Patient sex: M
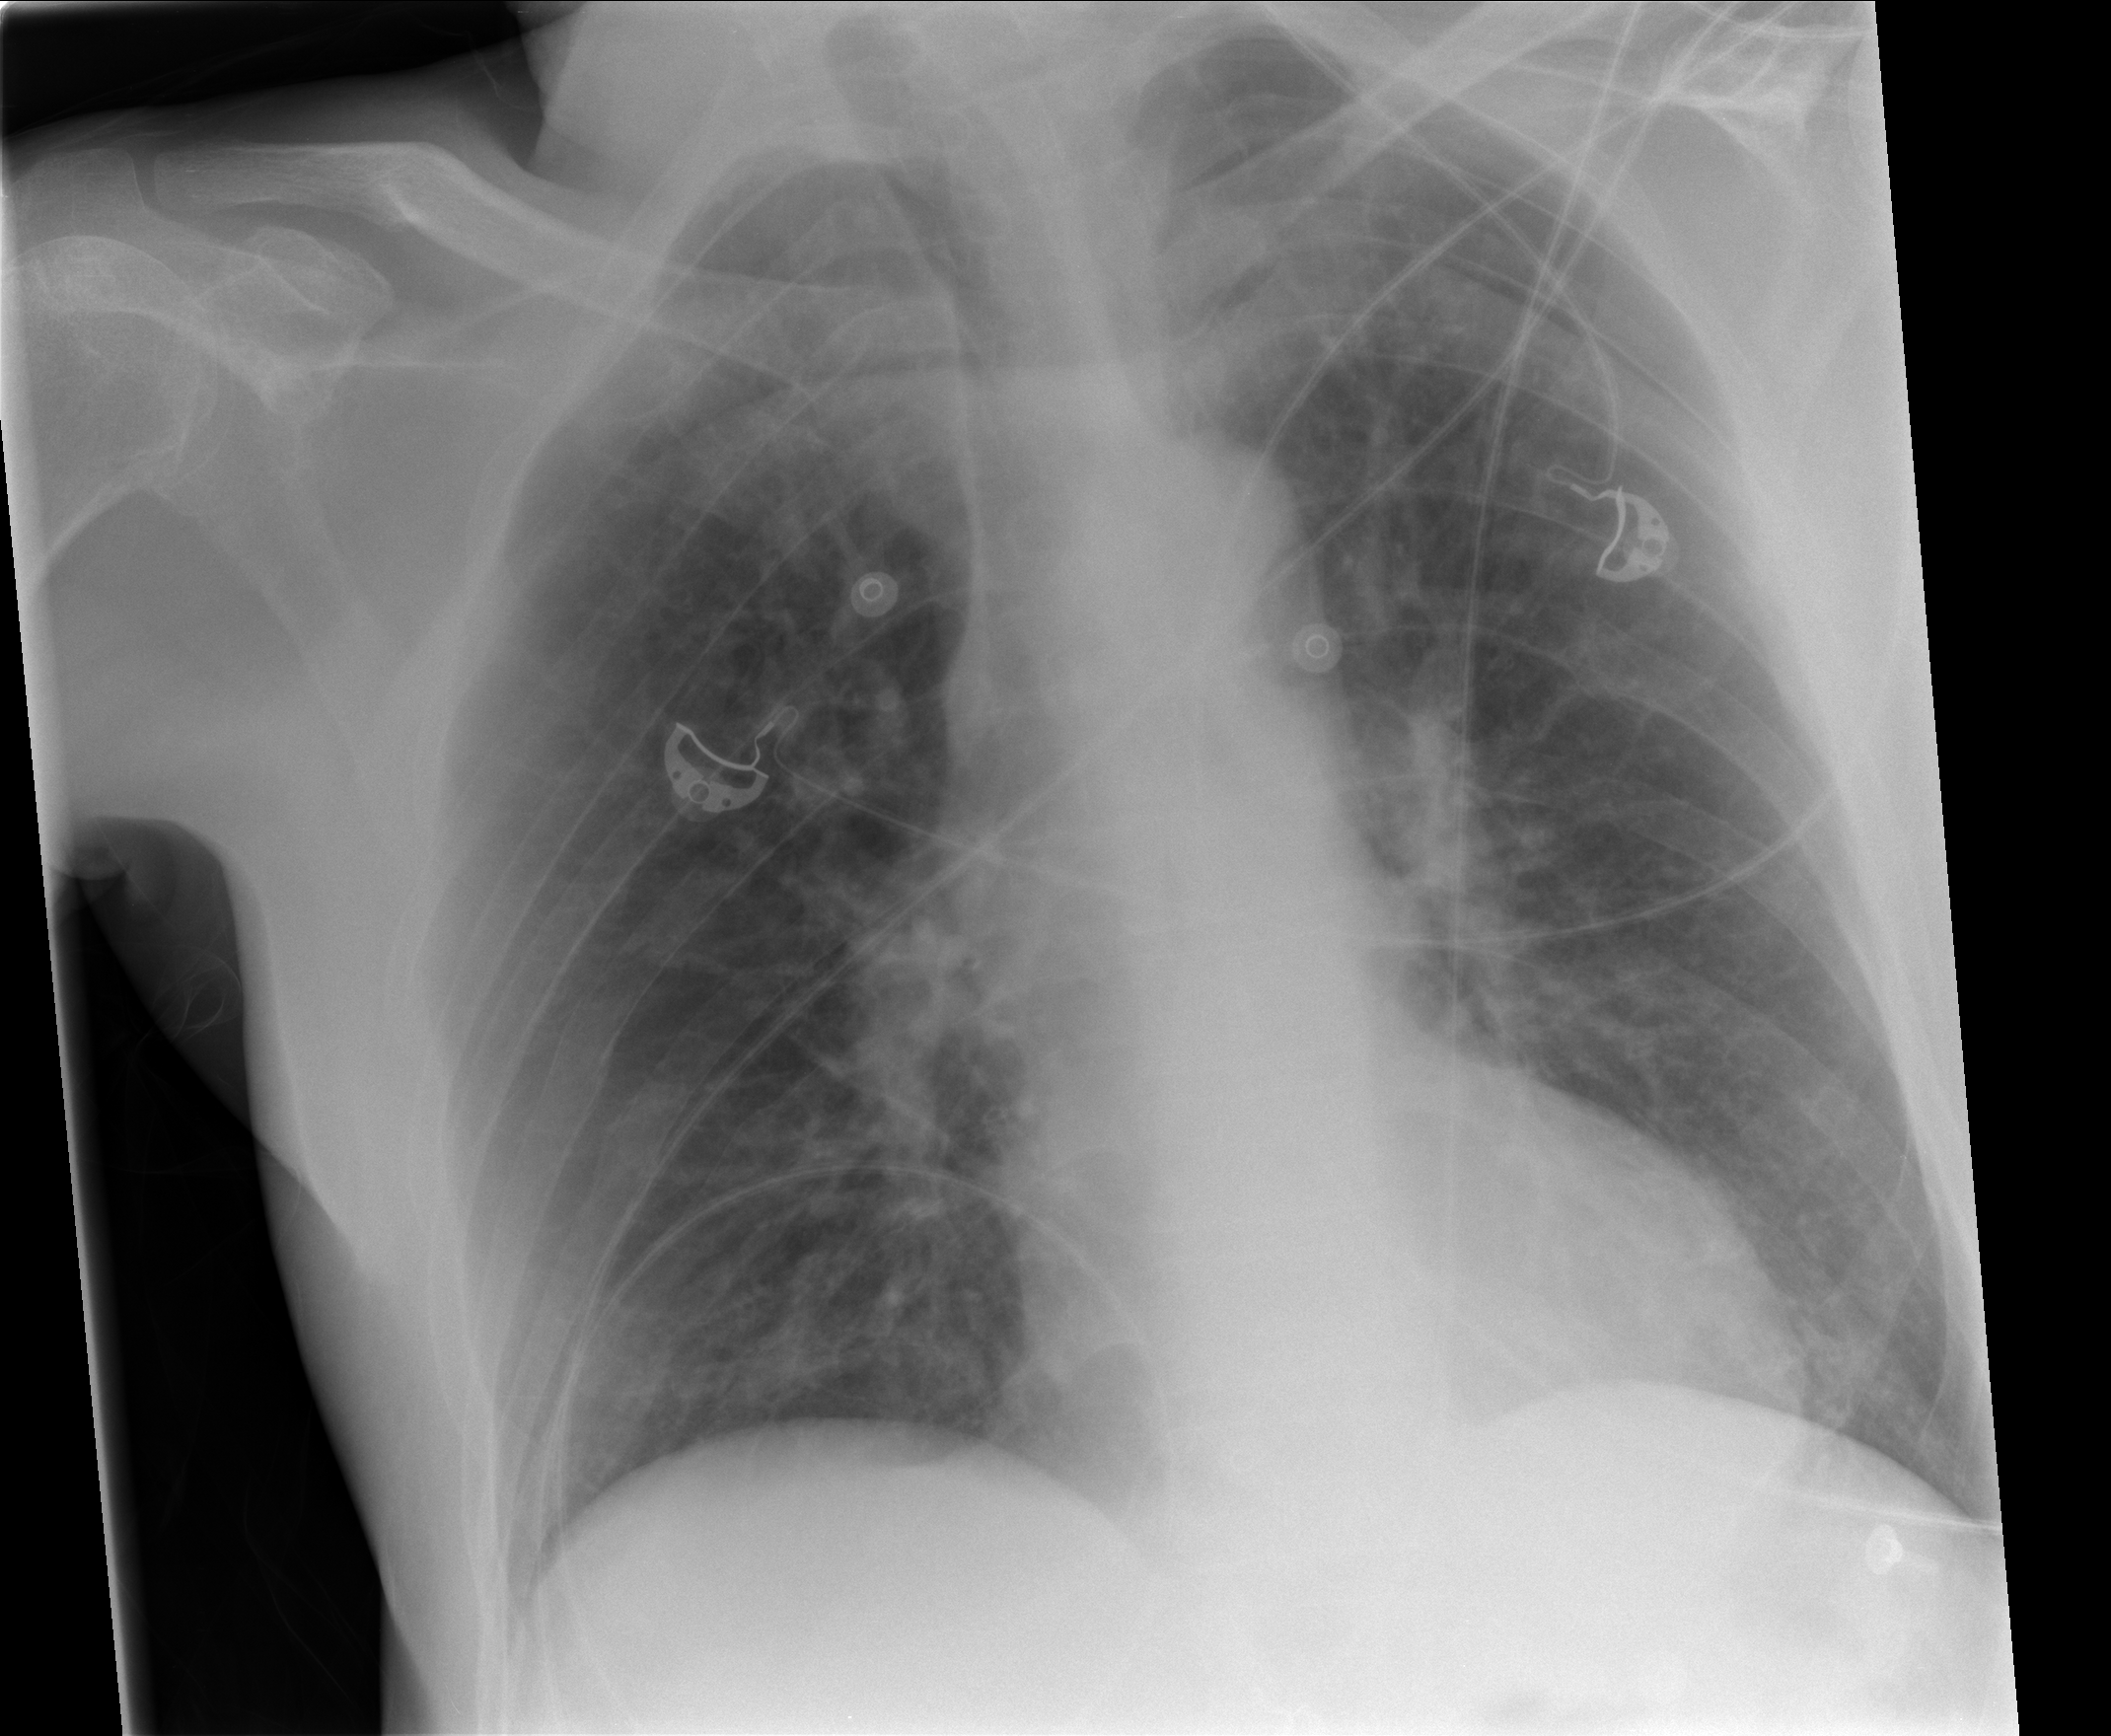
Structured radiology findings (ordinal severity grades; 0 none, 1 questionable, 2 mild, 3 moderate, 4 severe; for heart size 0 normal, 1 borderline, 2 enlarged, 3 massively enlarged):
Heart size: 0
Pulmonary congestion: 2
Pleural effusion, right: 0
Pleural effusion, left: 0
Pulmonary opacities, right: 0
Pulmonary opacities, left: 0
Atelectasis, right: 0
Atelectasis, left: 0